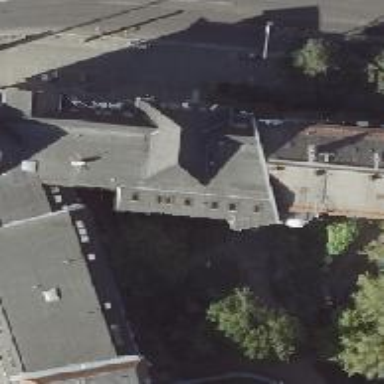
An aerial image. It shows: Building consisting of apartments with double saltbox roof shape.